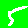
Digit: 5